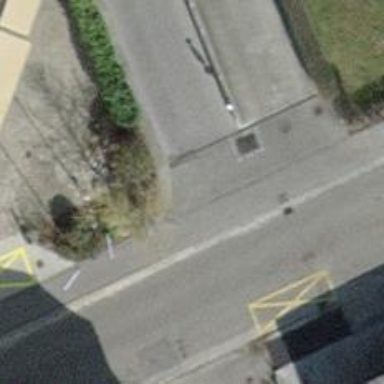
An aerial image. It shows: Asphalt road designated for service vehicles.